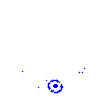
Particle: kaon